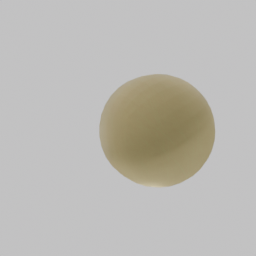
Label: lighting